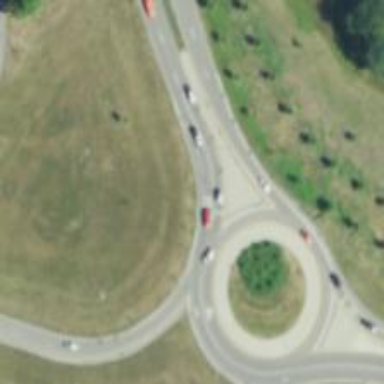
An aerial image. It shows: Asphalt road designated as trunk highway that features roundabout.